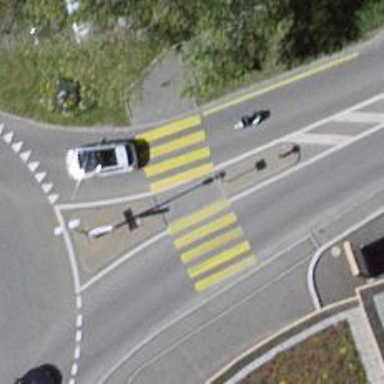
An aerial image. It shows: Uncontrolled zebra crossing with island. The crossing is marked with zebra stripes.